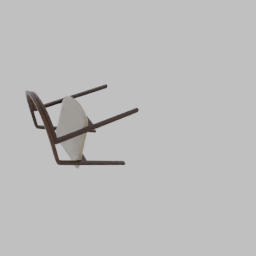
Label: furniture